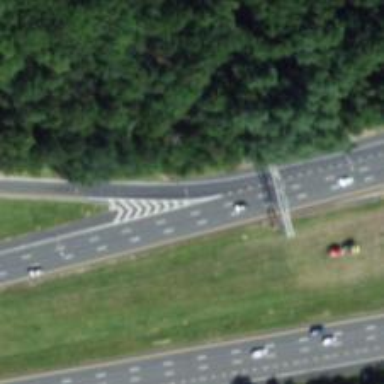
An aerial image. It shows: Motorway link.